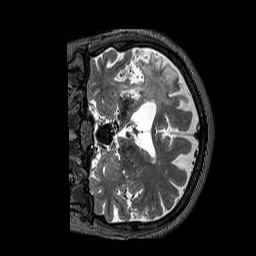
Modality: T2w
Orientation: coronal
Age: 66
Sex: female
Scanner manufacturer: siemens
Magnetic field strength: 3 T
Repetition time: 3.2 s
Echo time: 0.567 s